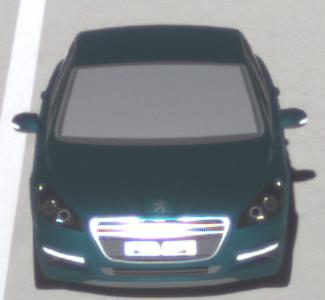
Make: Peugeot
Model: 508 120 VTi
Detailed model: 508 (I) Limousine
Model produced from: 2011/03
Model produced until: 2014/05
Doors: 4
Color: blue
Road condition: dry road
Daytime: morning or afternoon
Contrast: high contrast